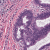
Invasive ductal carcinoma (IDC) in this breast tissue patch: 0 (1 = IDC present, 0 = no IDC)